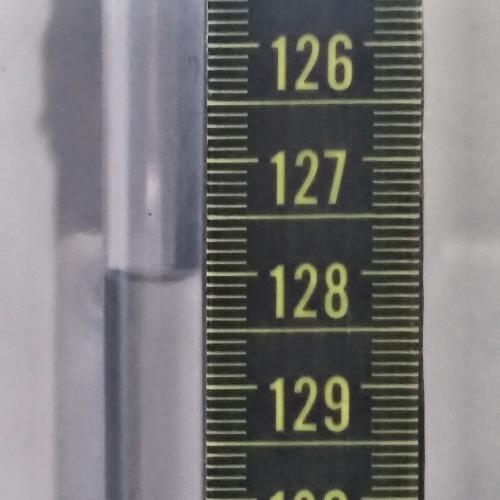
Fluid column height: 128.0 cm